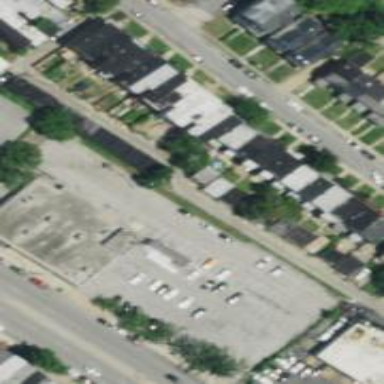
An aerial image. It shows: Alleyway designated as service road.